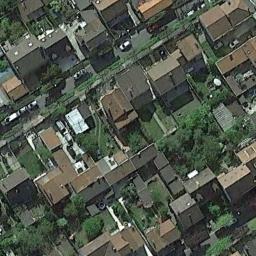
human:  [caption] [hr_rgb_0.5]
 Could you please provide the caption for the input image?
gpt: There are many roads and neatly arranged houses and trees and large lawns in densely populated areas .

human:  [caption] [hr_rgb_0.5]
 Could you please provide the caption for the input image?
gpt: The houses in the residential area are next to each other .

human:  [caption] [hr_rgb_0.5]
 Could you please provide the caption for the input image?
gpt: A dense residential area has a lot of greenery and lots of houses neatly arranged .

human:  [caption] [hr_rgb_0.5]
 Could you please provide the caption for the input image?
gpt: The dense residential is on the grass next to the road and trees .

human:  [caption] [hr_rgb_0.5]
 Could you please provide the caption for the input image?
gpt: There are brown and black buildings with lawns around on dense residential area .